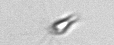
Label: Calciopappus